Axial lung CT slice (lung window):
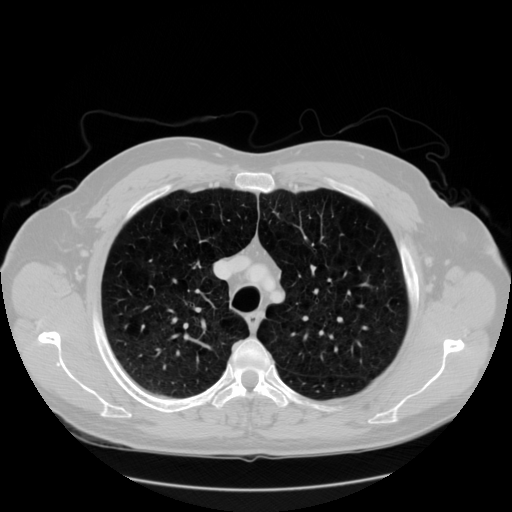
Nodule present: no